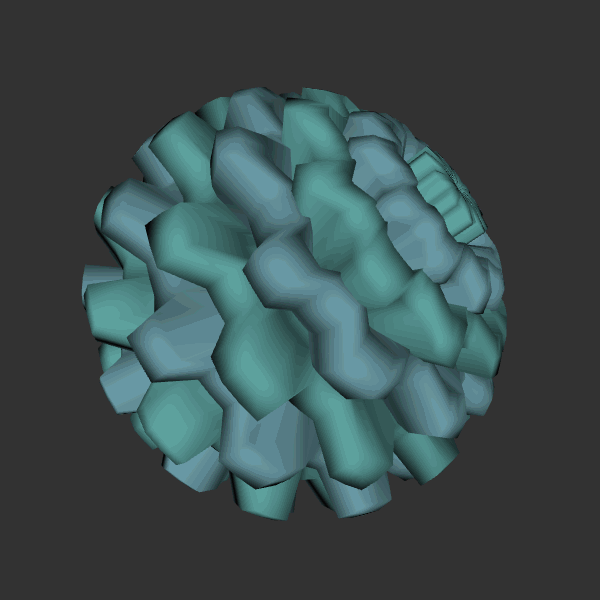
Background: dark